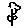
Label: flower